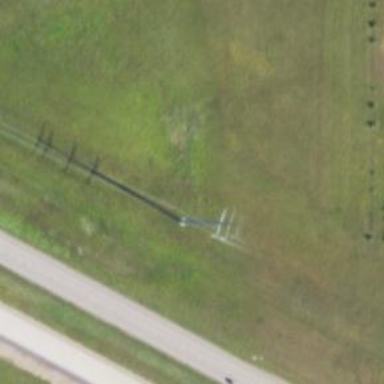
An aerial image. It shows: Power tower.